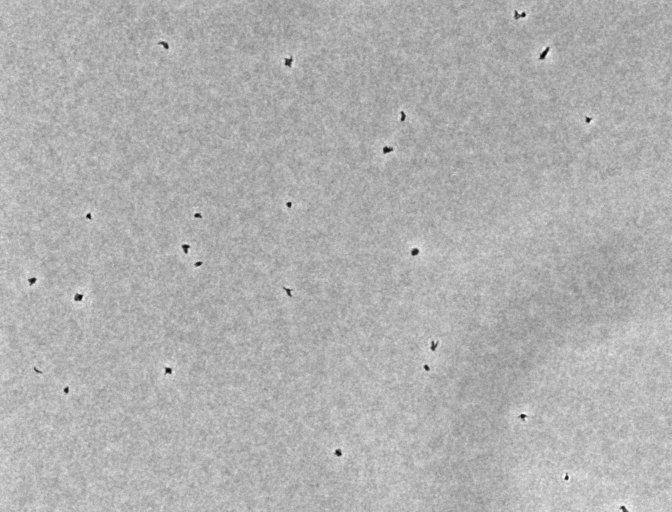
Phase contrast microscopy, 20x objective, 3 h incubation